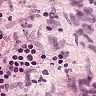
Metastatic tissue present: no